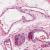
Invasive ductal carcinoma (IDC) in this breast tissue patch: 0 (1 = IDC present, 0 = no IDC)